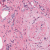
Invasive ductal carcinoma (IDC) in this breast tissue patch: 0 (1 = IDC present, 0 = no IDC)